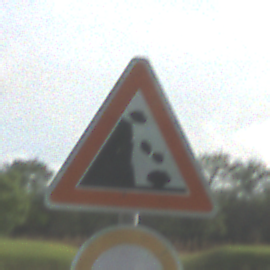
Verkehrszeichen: SteinschlagLinks
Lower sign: Ueberholverbot
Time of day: MorningAfternoon
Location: Outdoor (Nature)
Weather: PartlyCloudy
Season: NotSpecified
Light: Natural